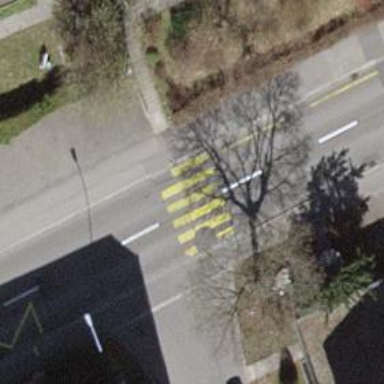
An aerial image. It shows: Footway with asphalt surface and crossing.